如图，在棱长为$1$的正方体$ABCD-A_1B_1C_1D_1$中，$P$、$Q$、$R$分别是棱$AB$、$BC$、$BB_1$的中点，以$\triangle PQR$为底面作一个直三棱柱，使其另一个底面的三个顶点也都在正方体$ABCD-A_1B_1C_1D_1$的表面上，则这个直三棱柱的体积为\underline{\qquad}.

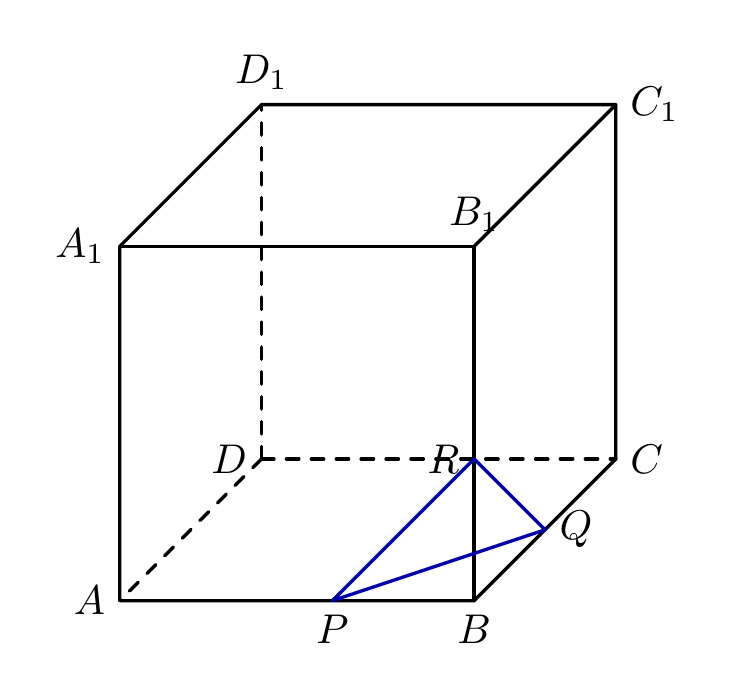
【解答】
\noindent \textbf{【答案】} $\dfrac{3}{16}/0.1875$

\noindent \textbf{【知识点】} 柱体体积的有关计算、证明线面垂直

\noindent \textbf{【分析】} 分别取$AD_1,D_1C,C_1B_1$的中点$P_1,Q_1,R_1$，连接$PP_1,QQ_1,RR_1$，结合棱柱的结构特征可得几何体$PQR-P_1Q_1R_1$是三棱柱，再证明$BD_1 \perp$平面$PQR$，得到三棱柱$PQR-P_1Q_1R_1$是直三棱柱求解.

\noindent \textbf{【详解】} 连接$AD_1,D_1C,B_1D_1$，分别取其中点$P_1,Q_1,R_1$，连接$PP_1,QQ_1,RR_1$，如图，

则$PR_1 \parallel BD_1 \parallel QQ_1 \parallel RR_1$，且$PP_1=QQ_1=RR_1=\dfrac{1}{2}BD_1$，可得几何体$PQR-P_1Q_1R_1$是三棱柱，

又$PQ \perp BD$，$PQ \perp BB_1$，且$BD \cap BB_1=B$，于是$PQ \perp$平面$BB_1D_1D$，

而$BD_1 \subset$平面$BB_1D_1D$，则$PQ \perp BD_1$，同理$PR \perp BD_1$，又$PQ \cap PR=P$，$PQ,PR \subset$平面$PQR$，

因此$BD_1 \perp$平面$PQR$，即三棱柱$PQR-P_1Q_1R_1$是直三棱柱，

由正方体$ABCD-A_1B_1C_1D_1$的棱长为$1$，得$PQ=PR=RQ=\dfrac{\sqrt{2}}{2}$，$PP_1=QQ_1=RR_1=\dfrac{\sqrt{3}}{2}$，

所以直三棱柱$PQR-P_1Q_1R_1$的体积为$V=S_{\triangle PQR} \cdot PP_1=\dfrac{\sqrt{3}}{4} \times \left(\dfrac{\sqrt{2}}{2}\right)^2 \times \dfrac{\sqrt{3}}{2}=\dfrac{3}{16}$.

故答案为：$\dfrac{3}{16}$

\noindent \textbf{【点睛】} 关键点点睛：根据题中信息，作出几何体，再证明该几何体是直三棱柱是本题的关键.
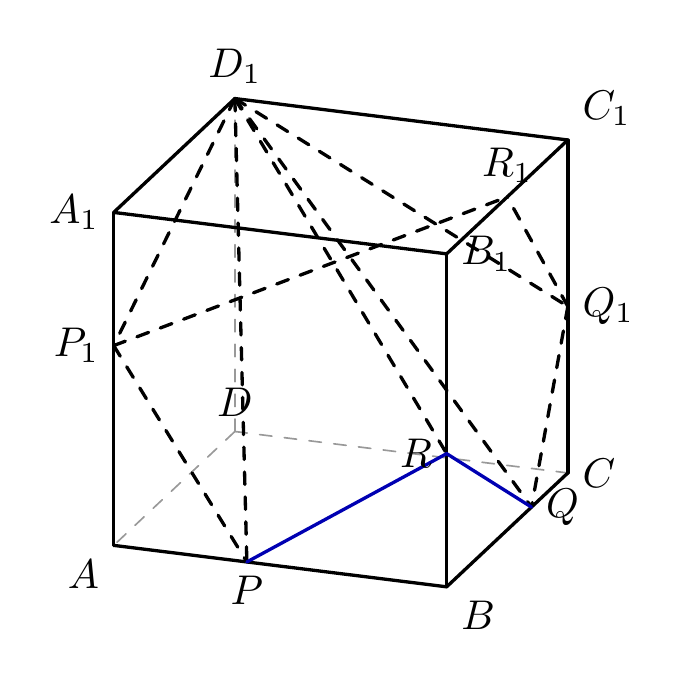